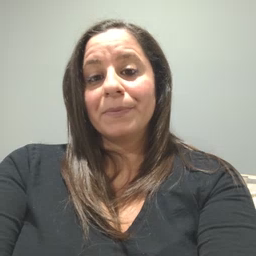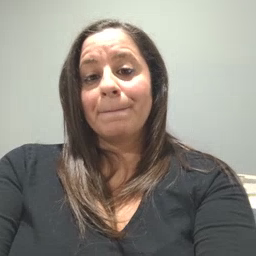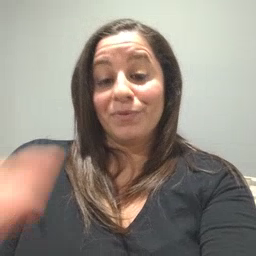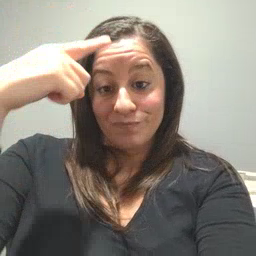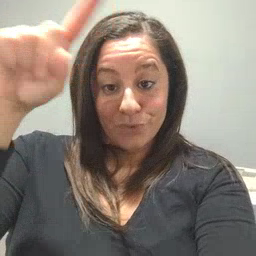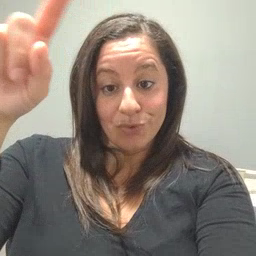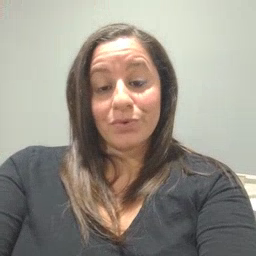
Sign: for